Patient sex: F
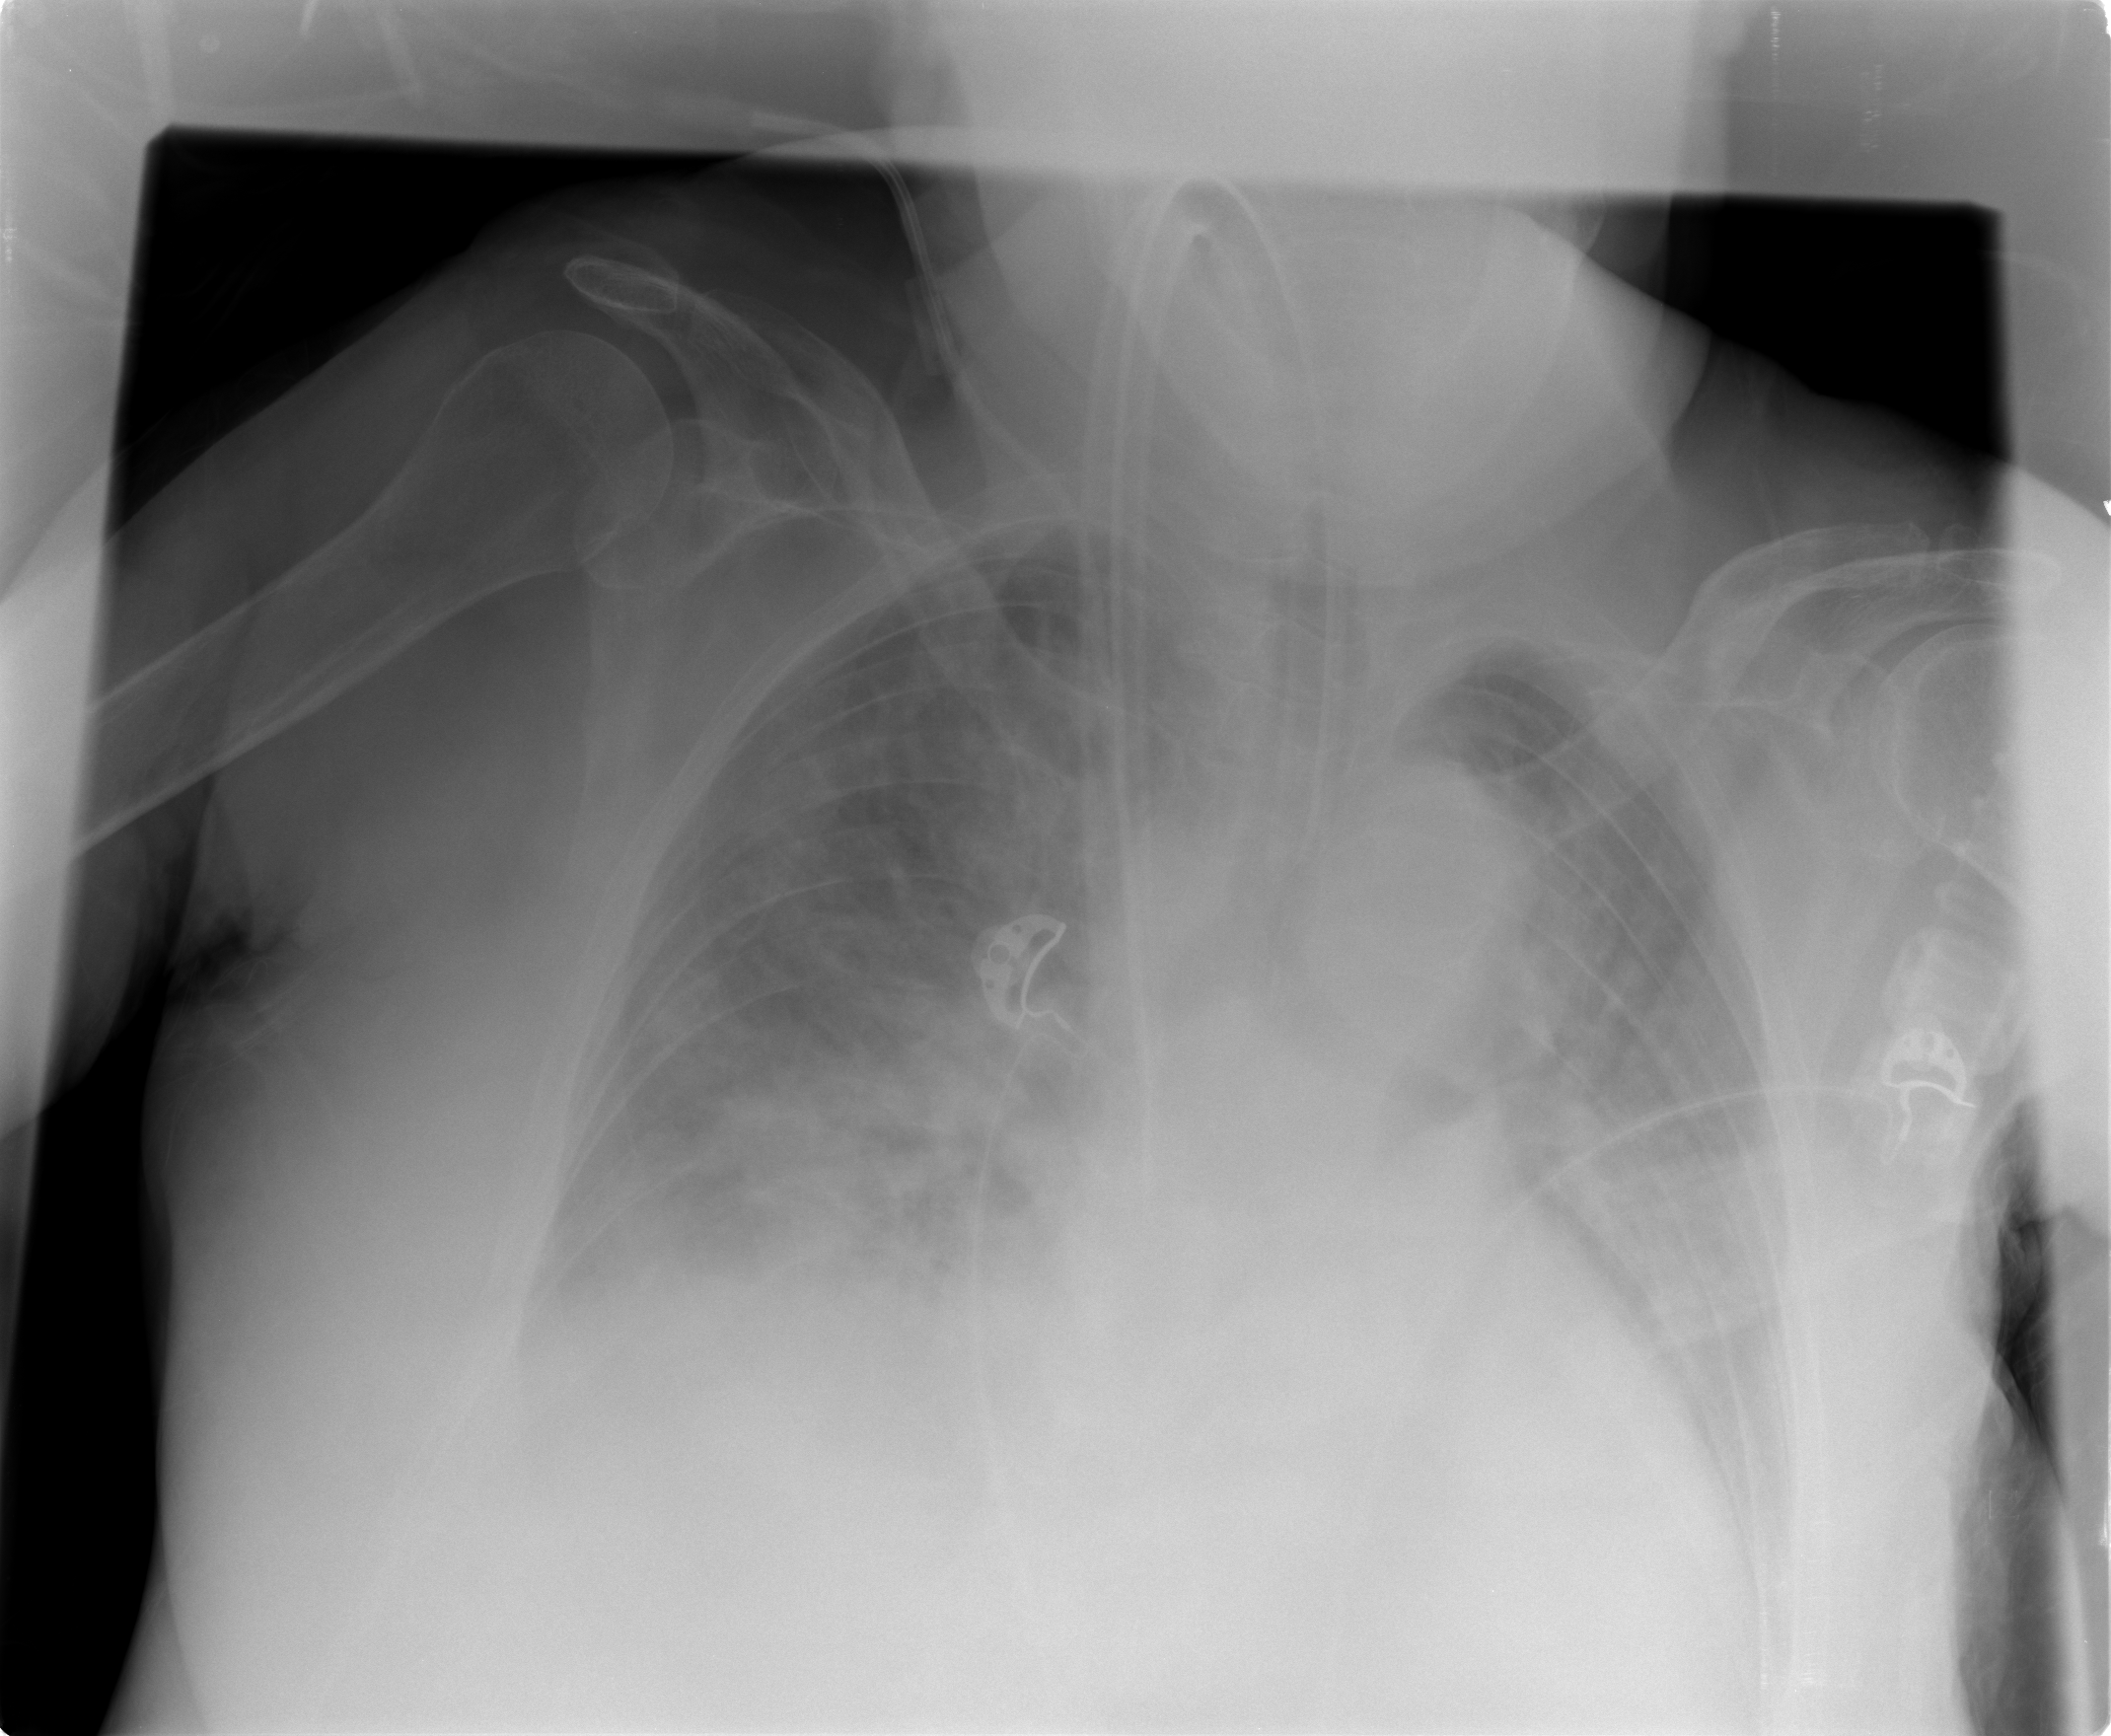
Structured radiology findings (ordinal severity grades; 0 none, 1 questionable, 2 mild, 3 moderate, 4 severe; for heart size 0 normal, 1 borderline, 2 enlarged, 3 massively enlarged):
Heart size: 2
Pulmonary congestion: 3
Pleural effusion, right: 3
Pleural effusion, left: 2
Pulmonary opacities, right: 3
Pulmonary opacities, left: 2
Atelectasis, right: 3
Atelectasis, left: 2